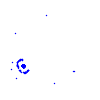
Particle: electron